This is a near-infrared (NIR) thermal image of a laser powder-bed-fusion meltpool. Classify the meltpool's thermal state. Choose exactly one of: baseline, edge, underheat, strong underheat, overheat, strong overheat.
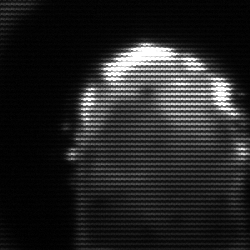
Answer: baseline